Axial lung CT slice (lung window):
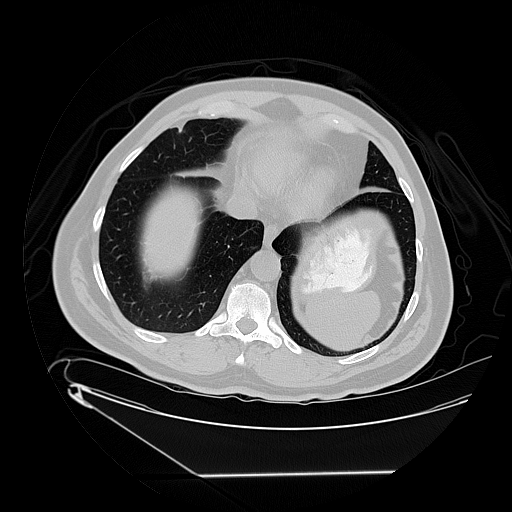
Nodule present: no